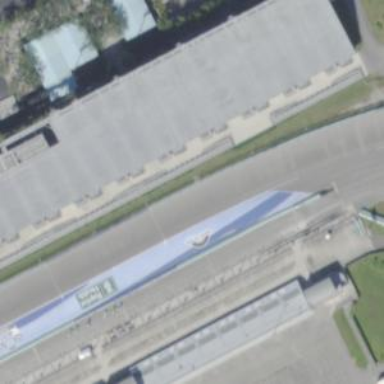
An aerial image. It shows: Raceway for motor sports.